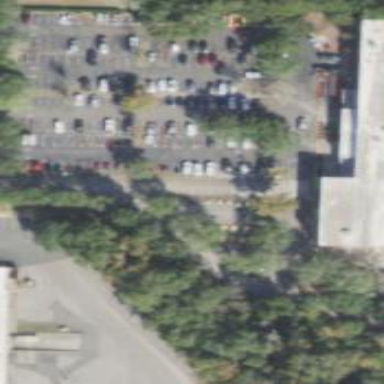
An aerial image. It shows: Parking space is available.